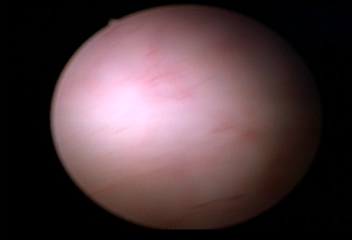
Modality: WLC
Class: Normal mucosa
Bladder cancer association: No